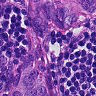
Metastatic tissue present: yes